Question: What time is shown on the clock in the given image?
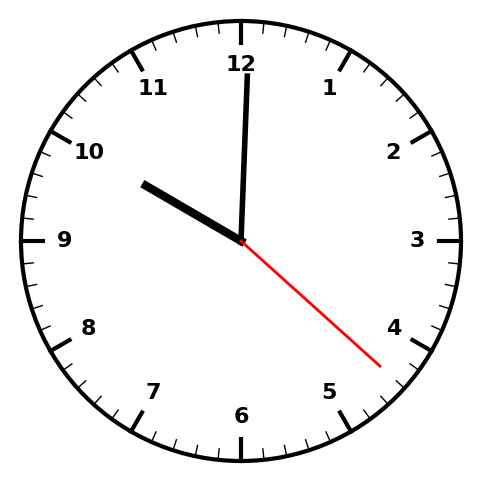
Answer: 10:00:22